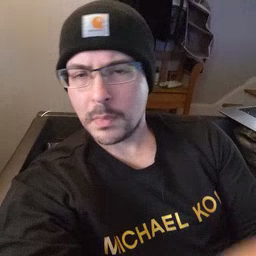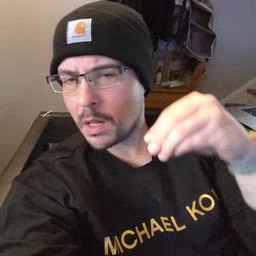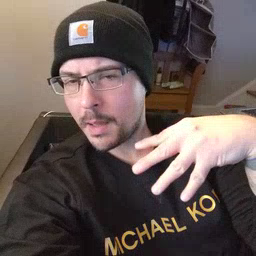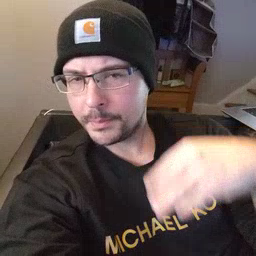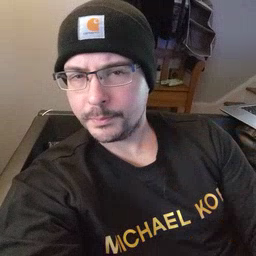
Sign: lamp